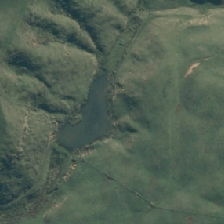
Land cover: lake_pond